Question: I currently have two divs that I'm trying to use to emulate a drop down tabbed window.
I have content where the grayed out areas are. The bigger div (the div containing the big gray area or the "window") has a position of absolute, but so does the little div (the tab). I can't figure out how to move the tab so that I can add more tabs. When I do add more tabs, they just sit over the middle tab. I've looked at all the styling in the Elements dev tools, but there aren't other properties that can "shift" the tab left or right. How can I move it over to the left by, say, 200 px?
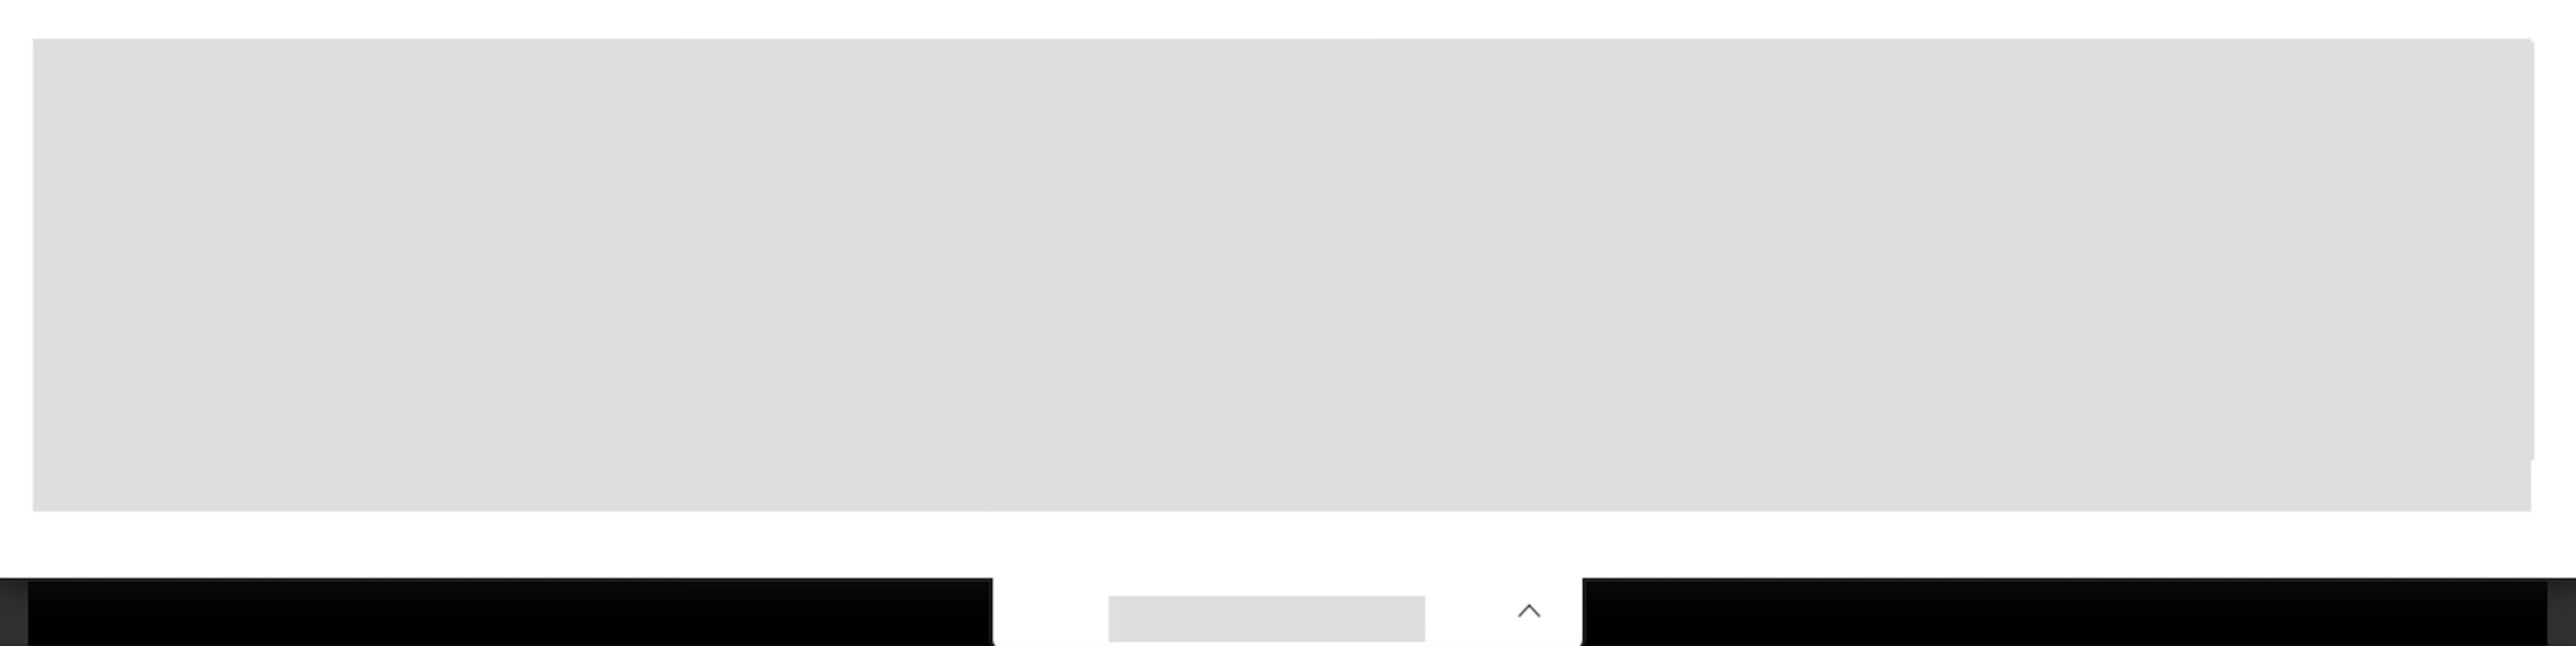
Answer: It is hard to help you without knowing more about your situation and seeing the code. But I made a couple illustrations to try and help you.
Example one.
This is how I would do it without position absolute. This way will keep the content area up top but will stack the tabs from left to right as you add more,
'''
<div id="content">
</div>
<div id="tab1" class="tab">
</div>
<div id="tab2" class="tab">
</div>
<div id="tab3" class="tab">
</div>
'''
'''
#content {
background-color: gray;
width: 100%;
height: 200px;
}
.tab {
width: 100px;
background-color: gray;
height: 50px;
display: inline-block;
}
'''
<URL>
This way is using position absolute and here is a <URL>.
Once an element has position absolute it can be moved around with directional rules. It starts in the top left corner. To move it now you can add a direction with an amount.
'''
#myElement: {
position: absolute;
top: 20px;
right: 50px;
bottom: 20px;
left: 10px;
}
'''
You can play with these values and watch the element move around the window.
Same html as example 1.
CSS
'''
#content {
background-color: gray;
width: 100%;
height: 200px;
}
.tab {
width: 100px;
background-color: gray;
height: 50px;
display: inline-block;
}
#tab1 {
position: absolute;
left: 8px;
}
#tab2 {
position: absolute;
left: 300px;
}
#tab3 {
position: absolute;
left: 631px;
}
'''
<URL>
If this does not help you please add your code so I can better understand what you are trying to accomplish. From your question it sounds like you are having trouble using position asbsolute and creating tabs side by side of eachoter under the content. If so I have provided two examples.
1. using position 'absolute'.
2. using 'display: inline-block'.